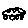
Label: car